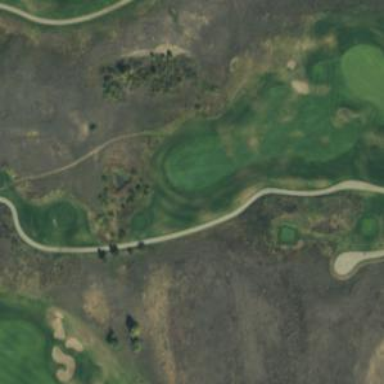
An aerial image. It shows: Golf fairway in the image.